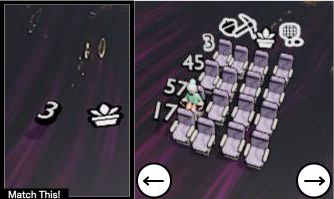
Task: seats
Answer: no